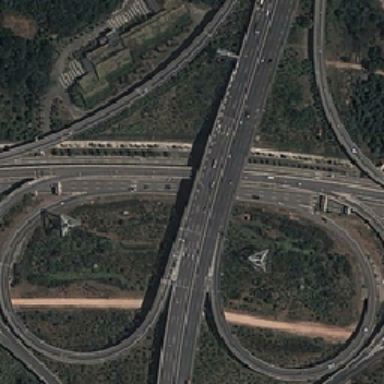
Several roads were built under the overpass .